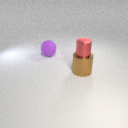
large brown metal cylinder in front of large purple rubber sphere